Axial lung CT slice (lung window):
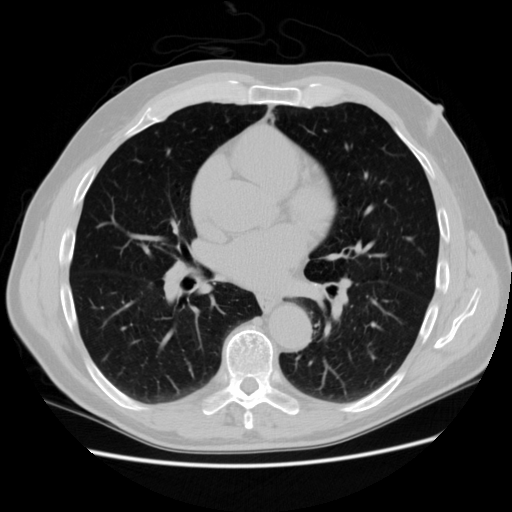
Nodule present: no